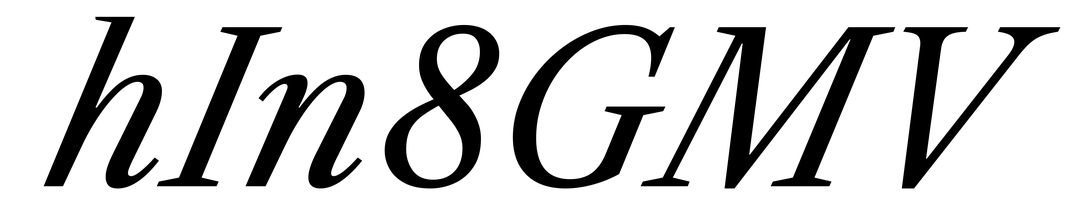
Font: LibreCaslonText-Italic_Italic